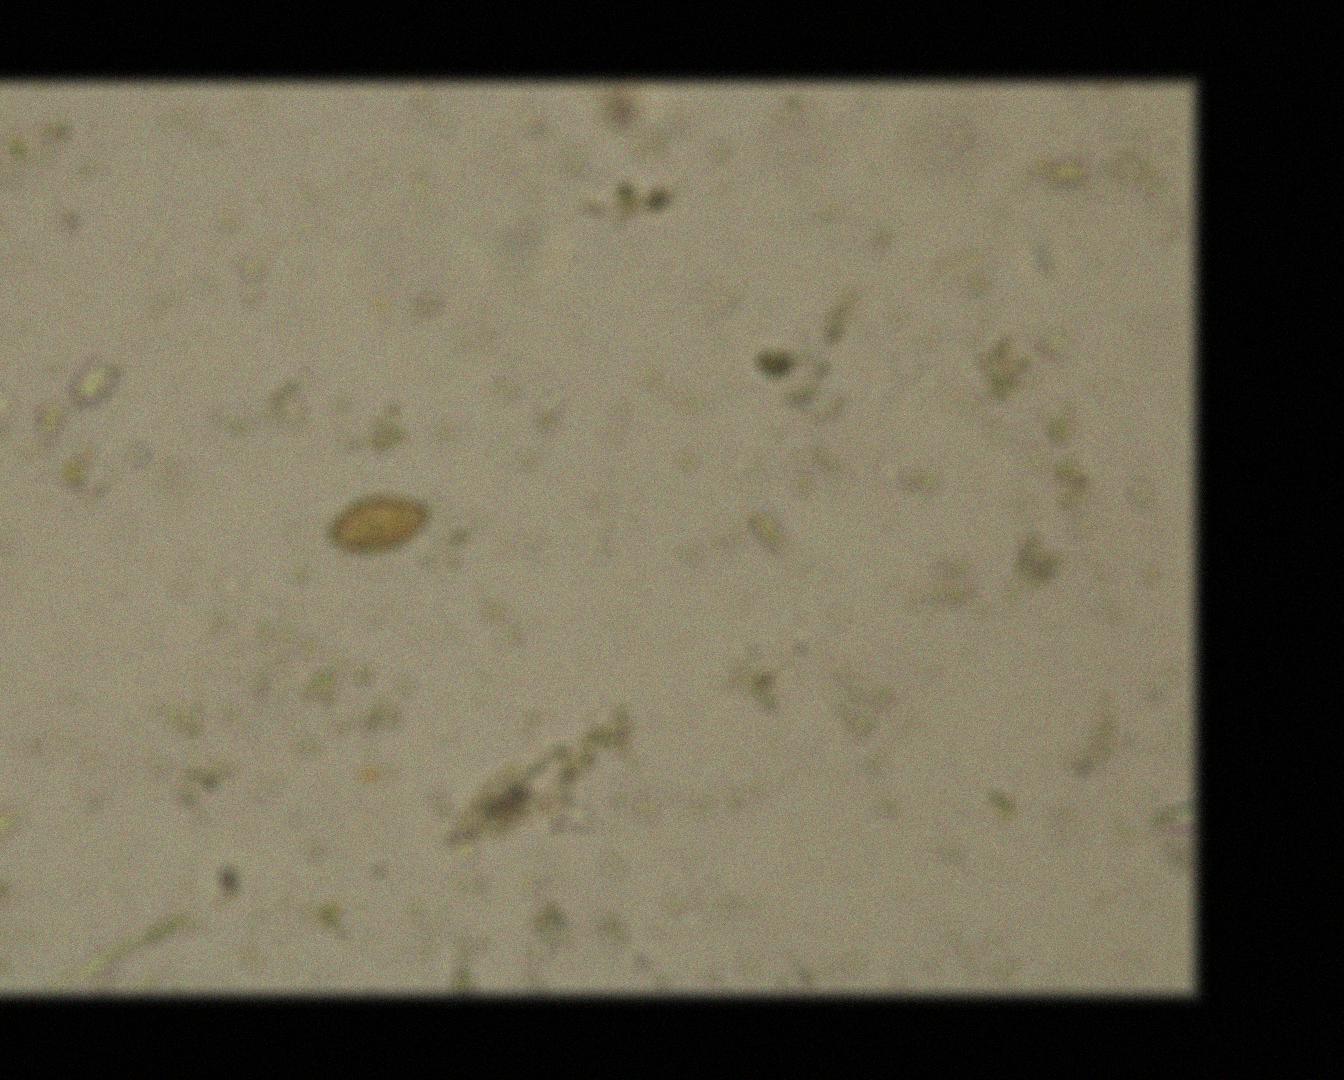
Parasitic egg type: Opisthorchis viverrine